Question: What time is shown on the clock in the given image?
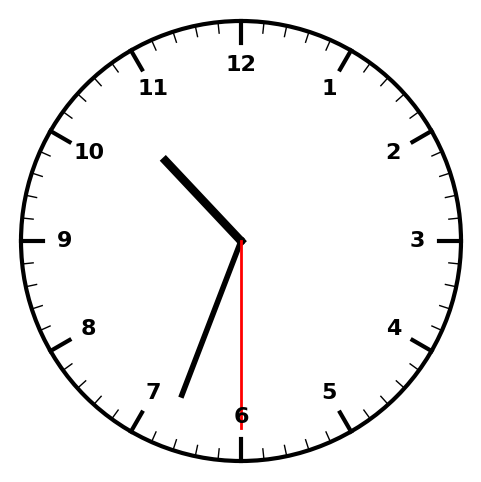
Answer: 10:33:30